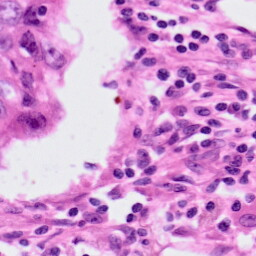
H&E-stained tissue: Lung